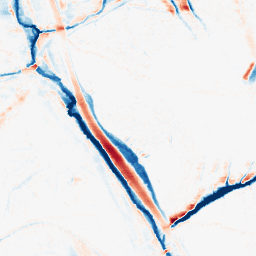
Category: morphological
Decomposition family: morphological_ellipse
Decomposition parameters: operation: average
width: 10
height: 20
Upsampling method: sinc_hamming
Upsampling parameters: scale: 4
kernel_size: 8
Upsampling scale: 4